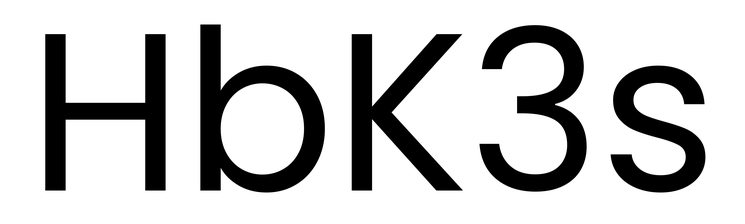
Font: Poppins-Regular